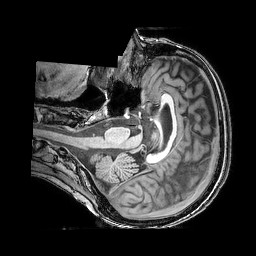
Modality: T1w
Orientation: axial
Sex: female
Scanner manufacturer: philips
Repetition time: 0.008106 s
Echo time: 0.00371 s